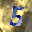
Label: 5